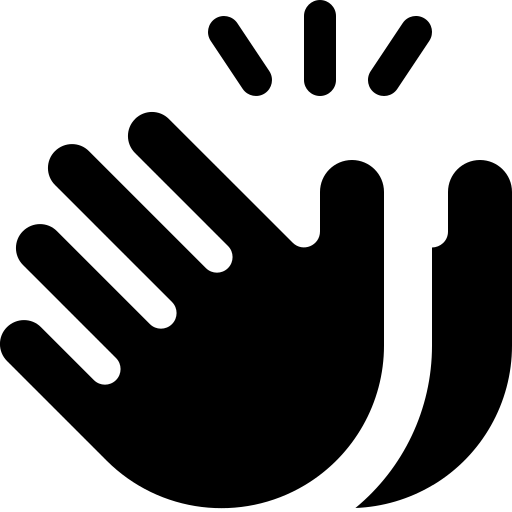
Tags: icon, FontAwesome, fa-icon, solid, hands, clapping